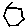
Label: hexagon